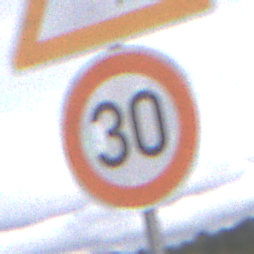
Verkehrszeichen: Geschwindigkeit30
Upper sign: DoppelkurveZunaechstLinks
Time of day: MorningAfternoon
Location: Outdoor (Suburban)
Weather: PartlyCloudy
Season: NotSpecified
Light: Natural